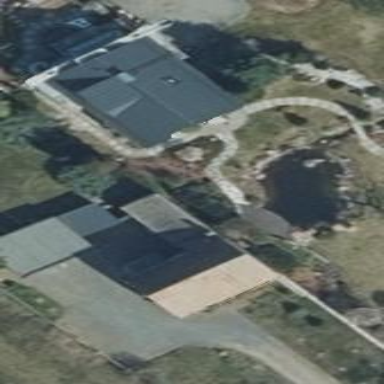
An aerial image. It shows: Simple house.